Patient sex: M
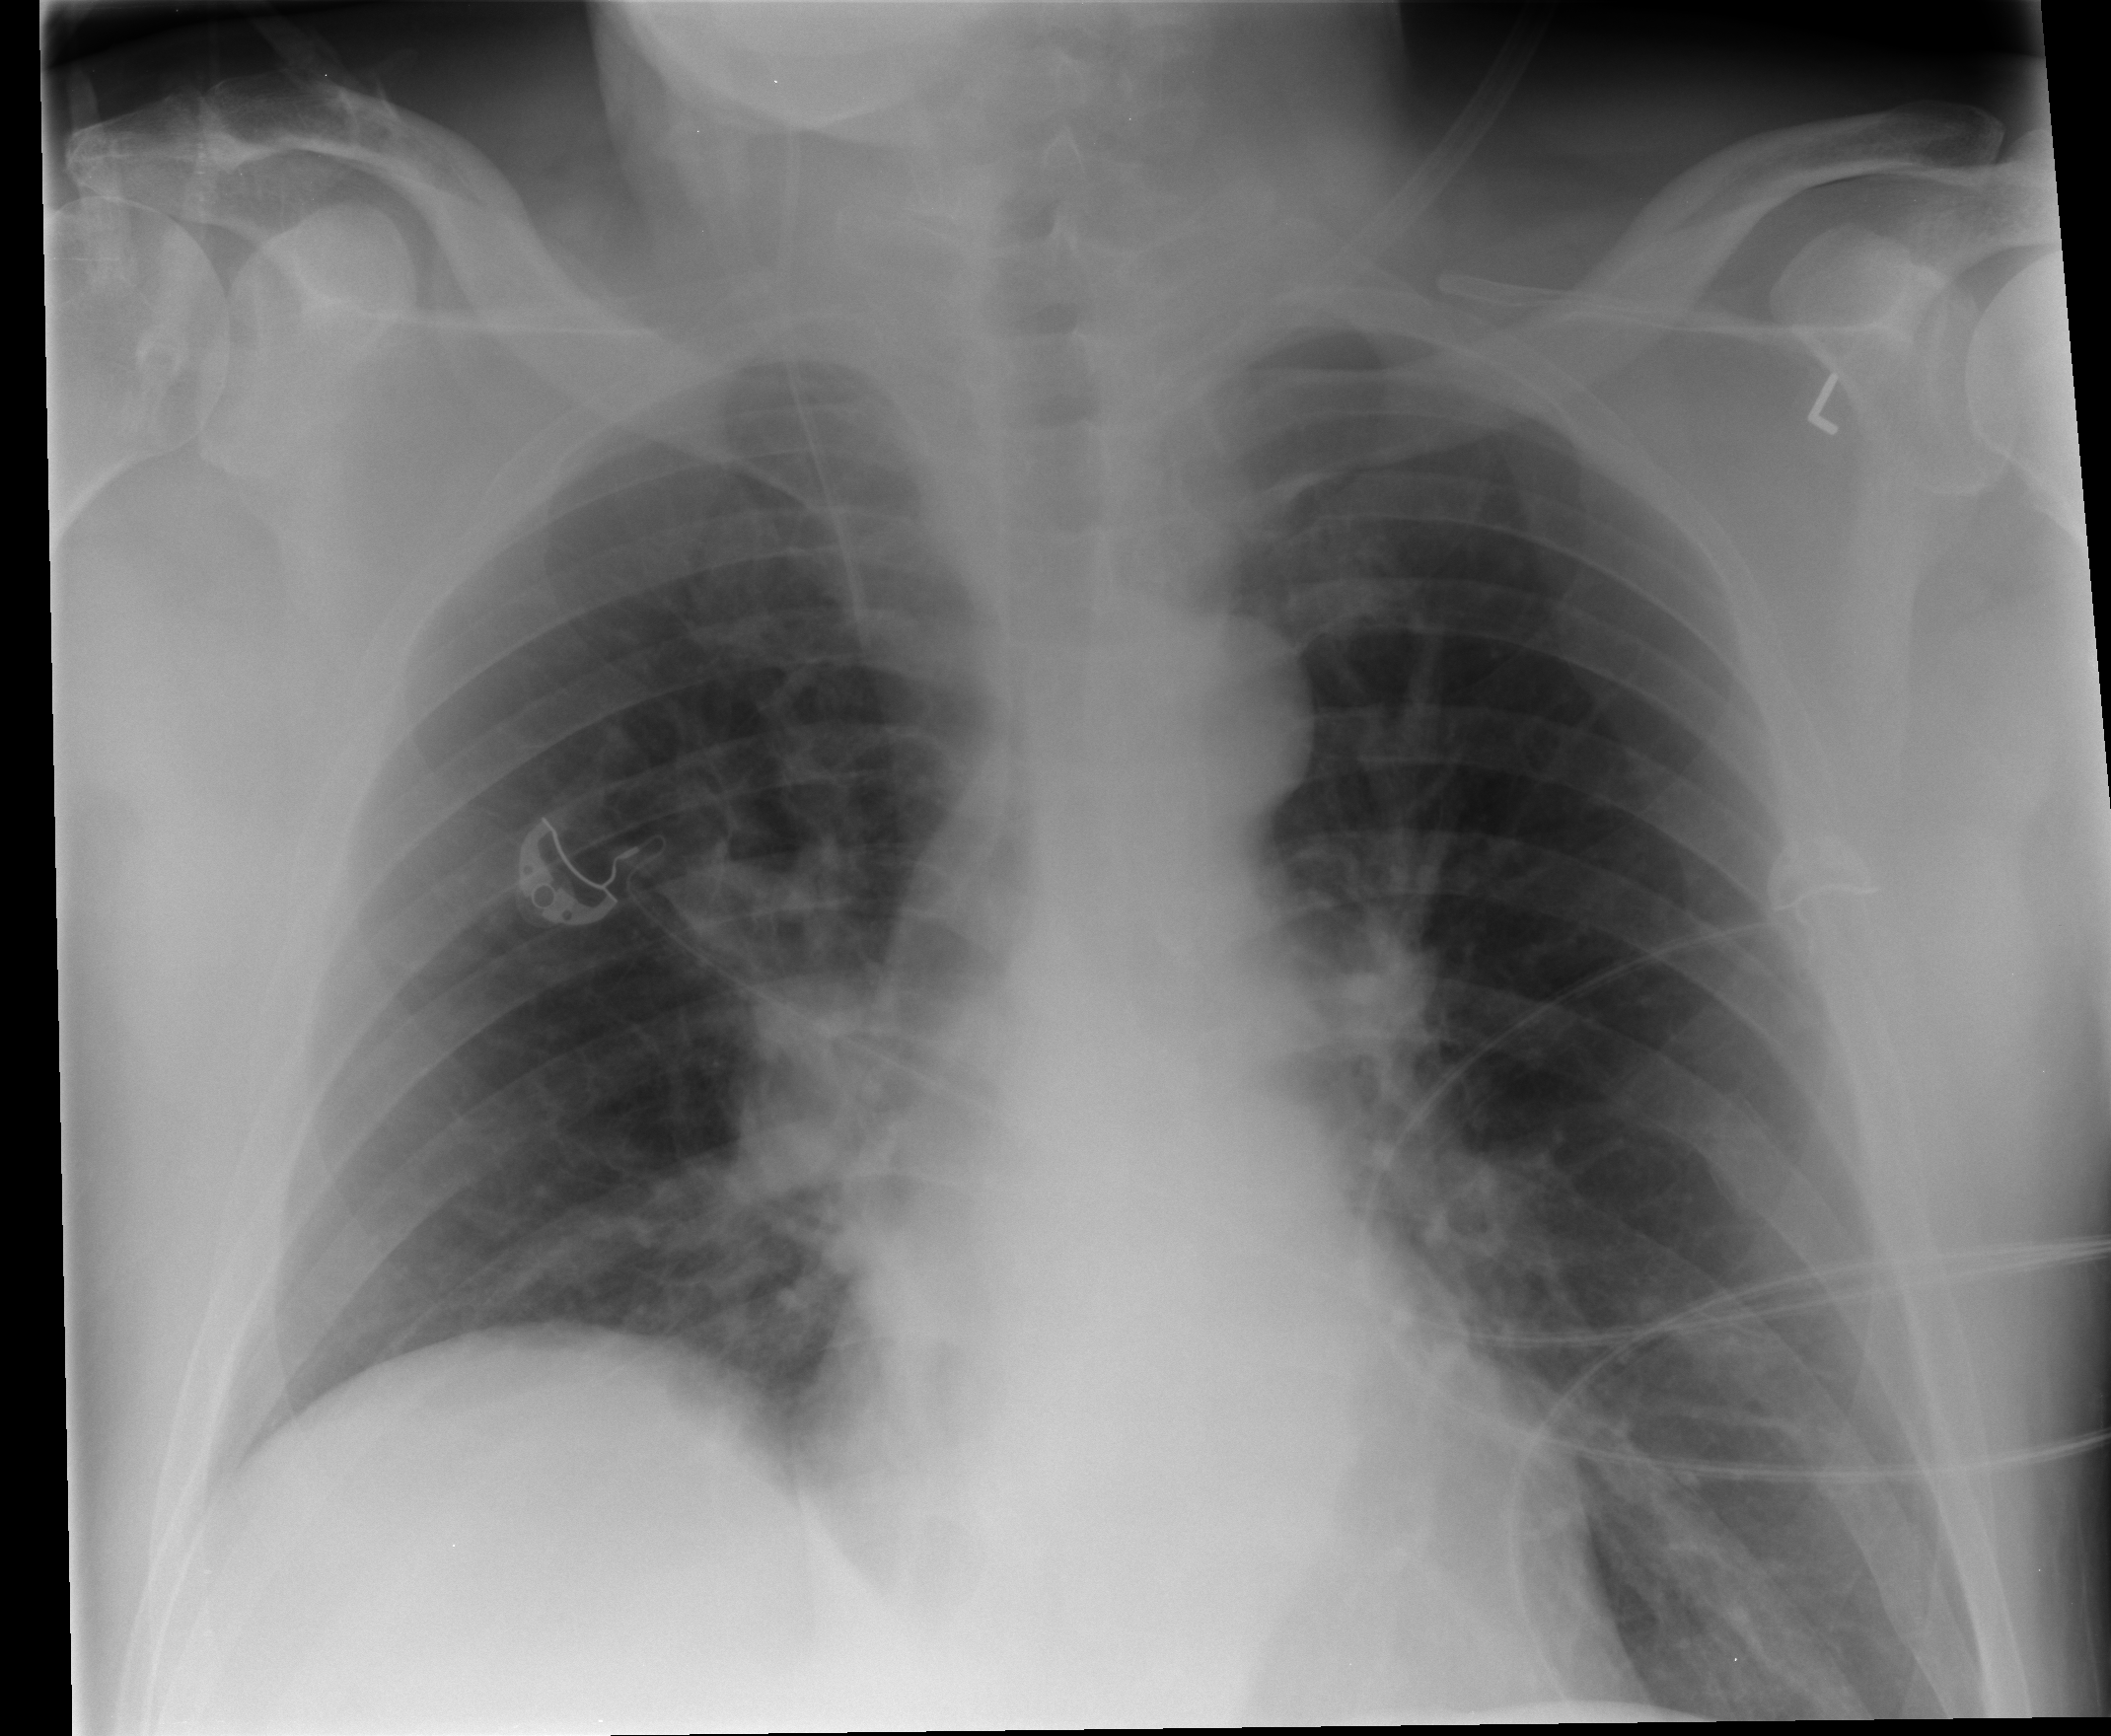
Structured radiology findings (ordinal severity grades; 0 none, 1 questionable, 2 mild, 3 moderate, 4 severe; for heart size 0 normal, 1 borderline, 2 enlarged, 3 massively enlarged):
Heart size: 0
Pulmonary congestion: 0
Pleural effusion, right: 0
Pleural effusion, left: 0
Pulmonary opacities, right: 0
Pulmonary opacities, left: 0
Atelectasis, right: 2
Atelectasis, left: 2